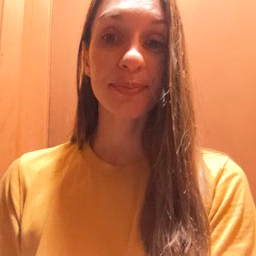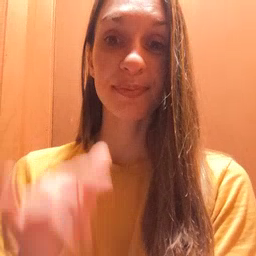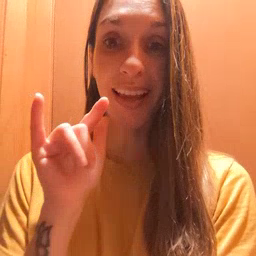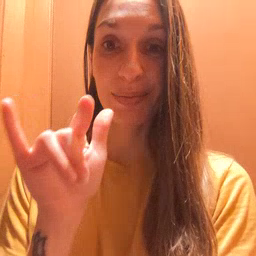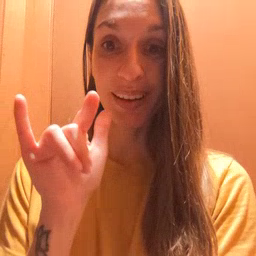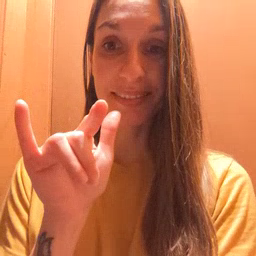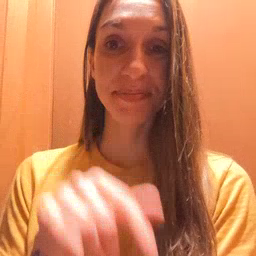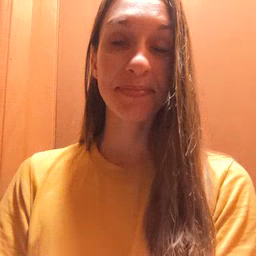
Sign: airplane